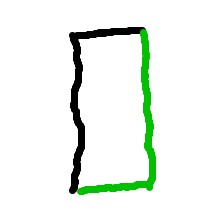
Shape: rectangle